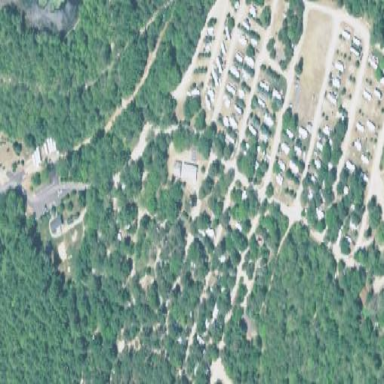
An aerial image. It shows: Caravan site for tourism.